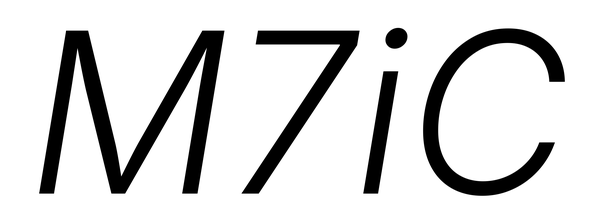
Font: Inter-Italic_Light_Italic